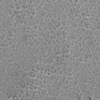
Label: not_dusty